Question: Find the minimum number of moves required to get from the Tower of Hanoi state described in the figure to the completed state
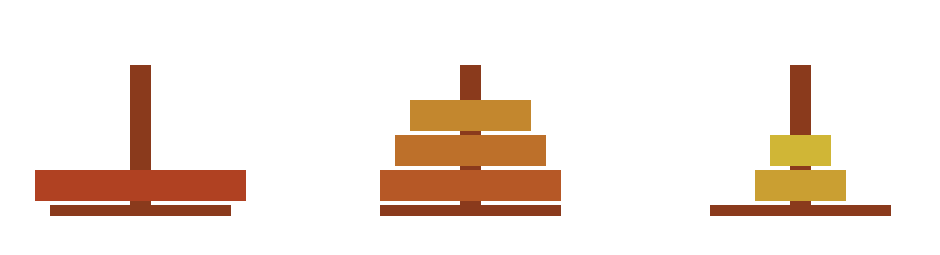
Answer: 35